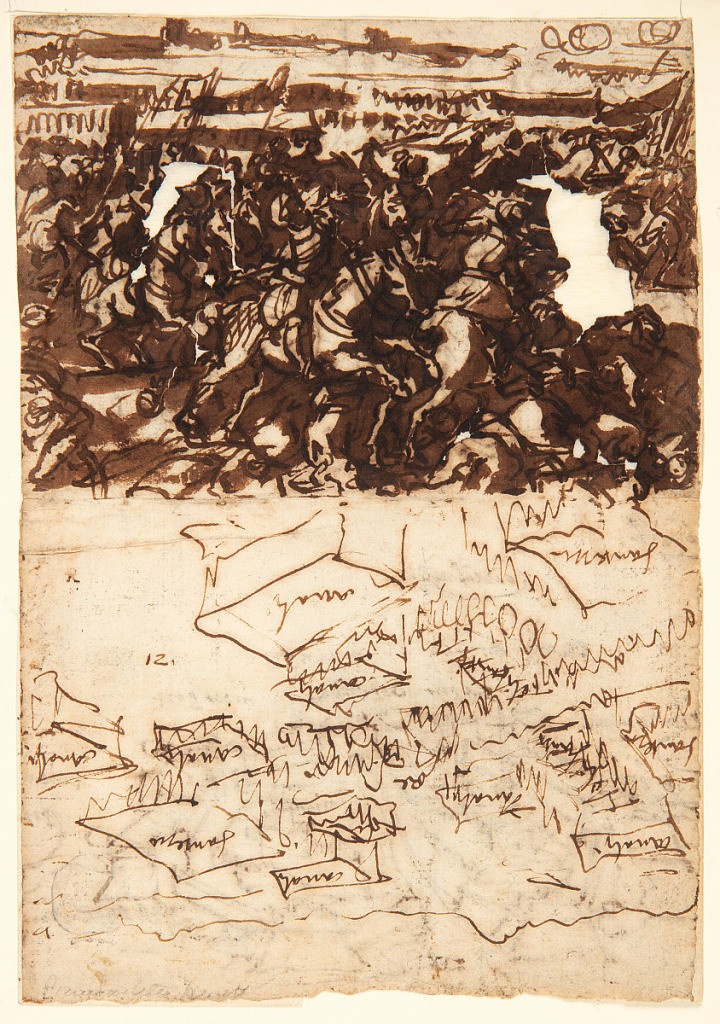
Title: Charles V defeating the Turks near Vienna, 1529 [above]; Battle Scene with King, Elephants, Cavalry and Infantry [below]
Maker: Jan van der Straet, called Stradanus, Flemish, 1523–1605
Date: ca. 1583 – 1605
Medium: Recto: pen and brown ink, brush and brown wash over black chalk on laid paper Verso: pen and brown ink over black chalk on laid paper
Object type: Drawing
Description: Recto, above: Battle scene with men on horseback moving toward the right.
Recto, below (inverted): Schematic sketch of an army moving across a landscape. Annotations throughout.
Verso: Rough sketch of fortifications at the port of Ostend (in present day Belgium), constructed in 1583. Dutch inscriptions.